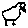
Label: bird